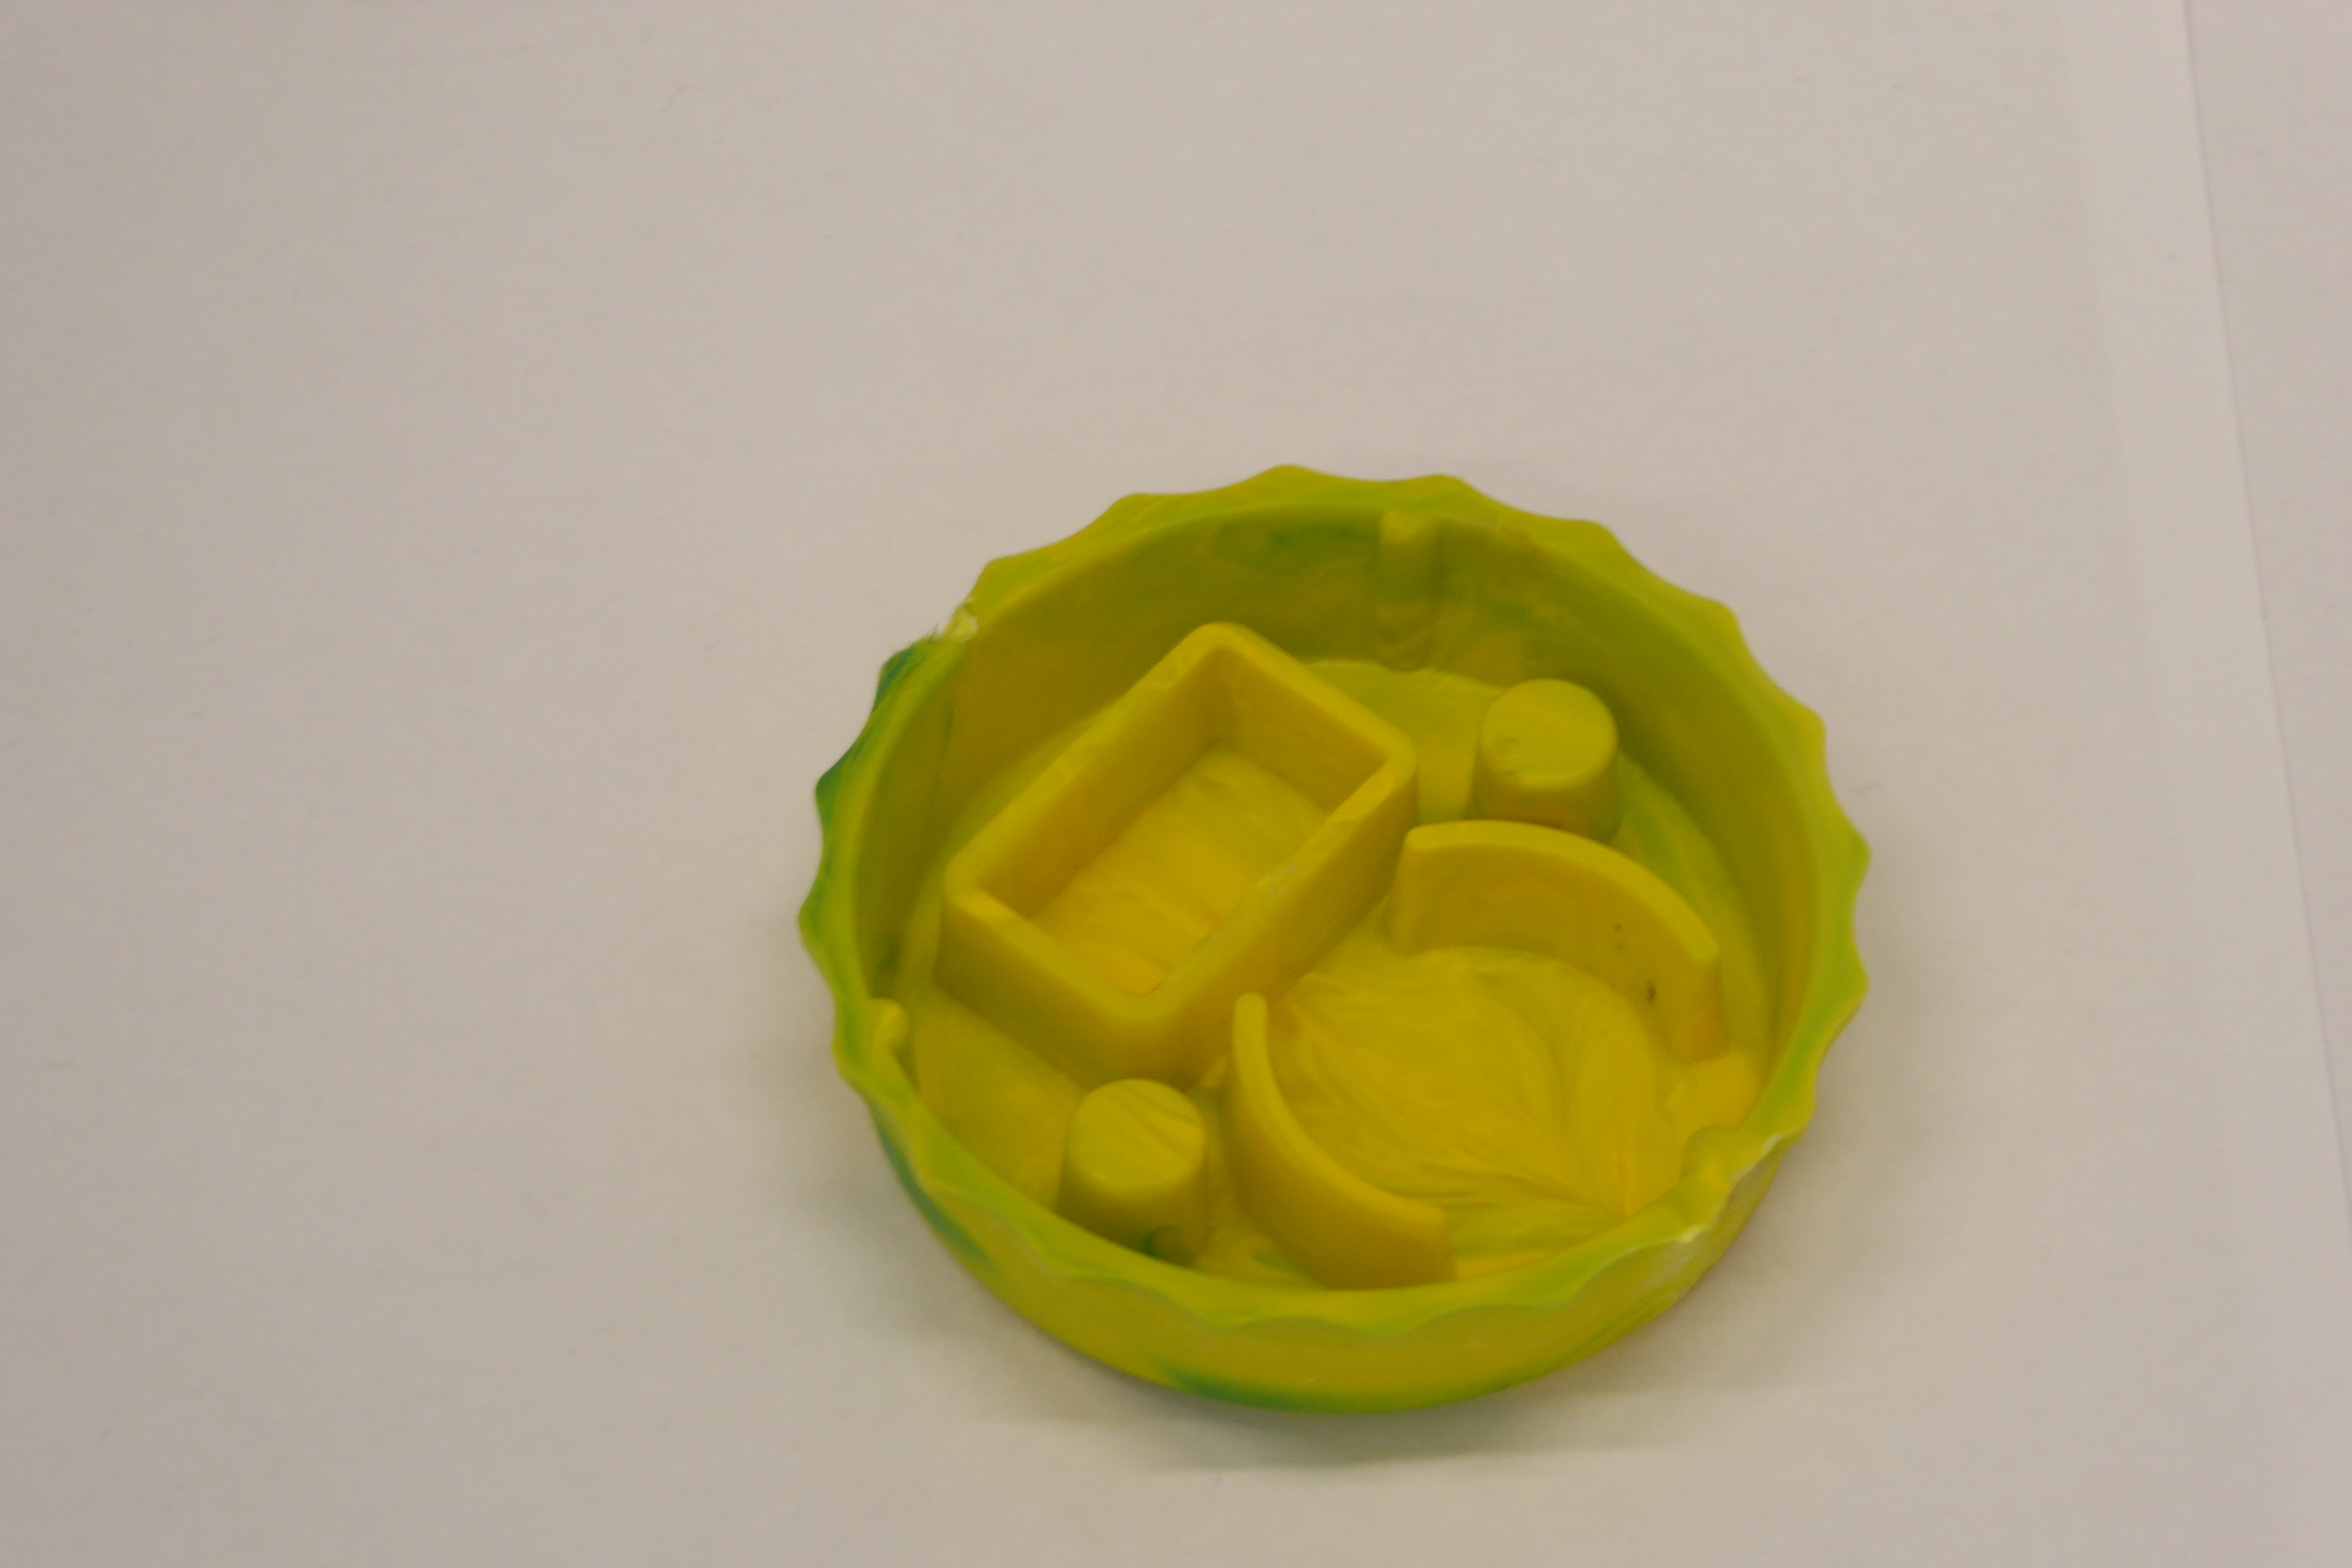
Label: Bottle Opener - Cover